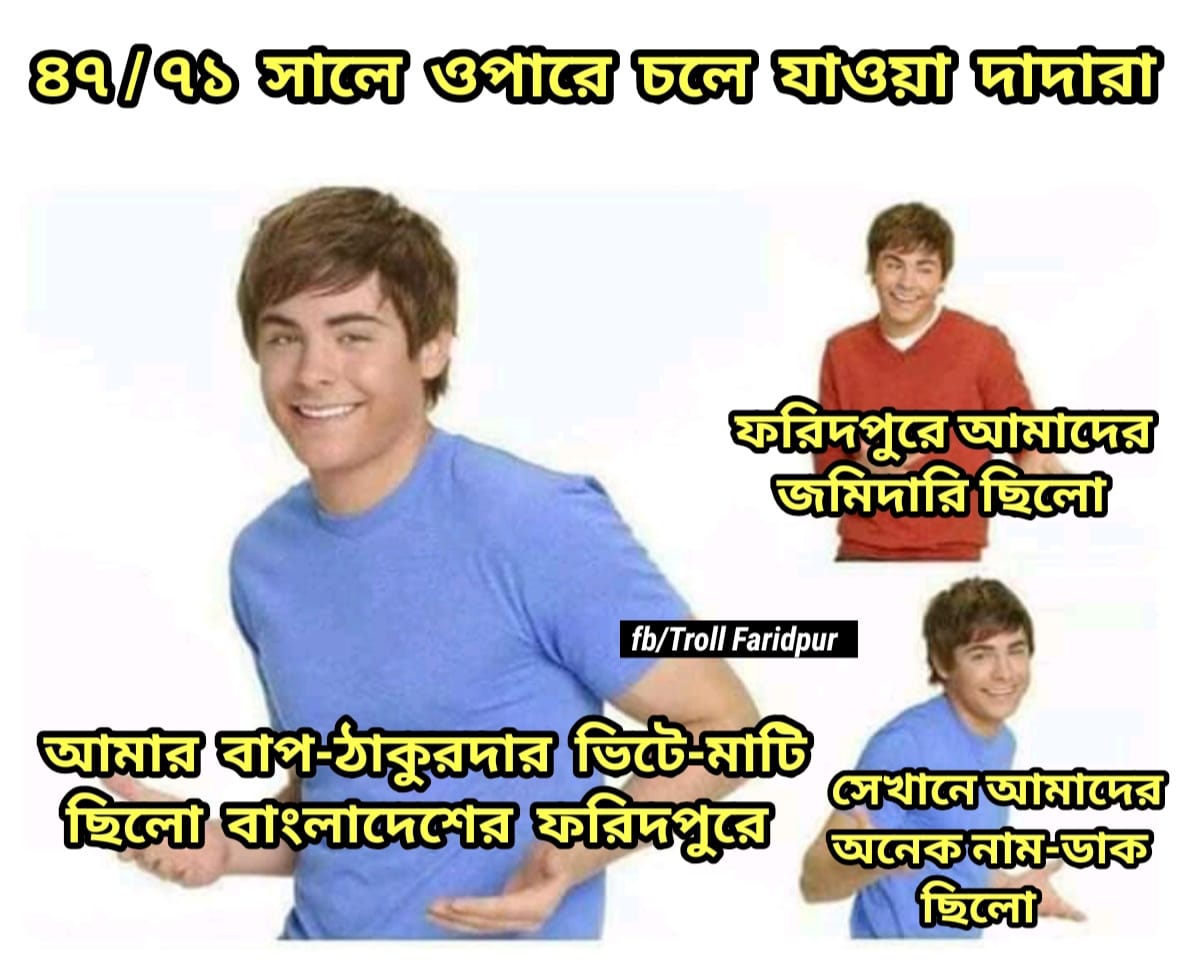
Caption: ৪৭ / ৭১  সালে ওপারে চলে যাওয়া দাদারা     ফরিদপুরে আমাদের জমিদারি ছিলো     আমার বাপ - ঠাকুরদার ভিটে - মাটি ছিলো বাংলাদেশের ফরিদপুরে      সেখানে আমাদের অনেক নাম - ডাক ছিলো
Label: non-hate